Question: *I am aware that this question is quite simple but I would like to know the best way to set up such a for loop in Python.
I have written a program already to calculate and plot the solution to a 2nd order differential equation (this code is given below).
I would like to know best methods for repeating this calculation for an array of f parameters (hence 'f_array'). I.e. so that the plot shows '20' sets of data referring to solutions as a function of 't' each with a different value of 'f'.
Cheers for any ideas.
'''
from pylab import *
from scipy.integrate import odeint
#Arrays.
tmax = 100
t = linspace(0, tmax, 4000)
fmax = 100
f_array = linspace(0.0, fmax, 20)
#Parameters
l = 2.5
w0 = 0.75
f = 5.0
gamma = w0 + 0.05
m = 1.0
alpha = 0.15
beta = 2.5
def rhs(c,t):
c0dot = c[1]
c1dot = -2*l*c[1] - w0*w0*c[0] + (f/m)*cos((gamma)*t)-alpha*c[0] - beta*c[0]*c[0]*c[0]
return [c0dot, c1dot]
init_x = 15.0
init_v = 0.0
init_cond = [init_x,init_v]
ces = odeint(rhs, init_cond, t)
s_no = 1
subplot(s_no,1,1)
xlabel("Time, t")
ylabel("Position, x")
grid('on')
plot(t,ces[:,0],'-b')
title("Position x vs. time t for a Duffing oscillator.")
show()
'''
Here is a plot showing the solution to this equation regarding a single value of 'f' for an array of 't' values. I would like a quick way to repeat this plot for an array of 'f' values.

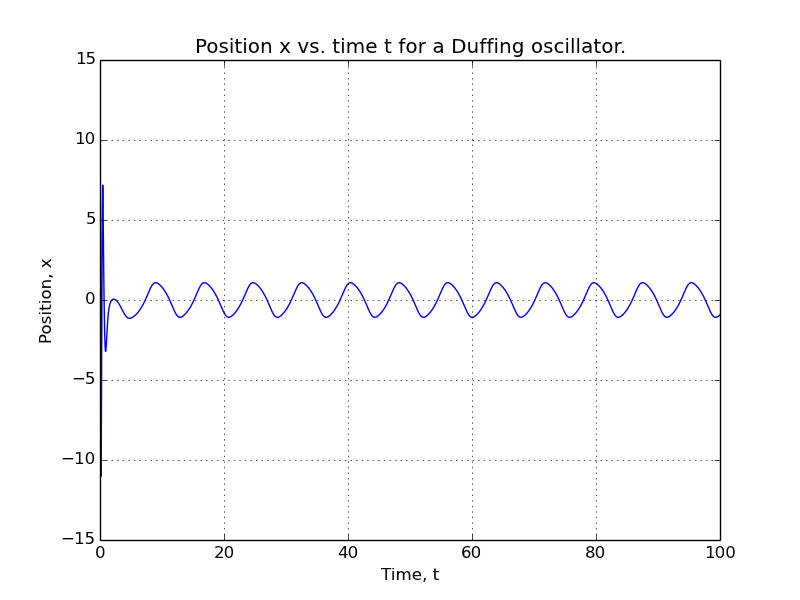
Answer: Here's one approach:
Modify 'rhs' to accept a third argument, the parameter 'f'. The definition of 'rhs' should begin
'''
def rhs(c, t, f):
...
'''
Iterate over the 'f_array' with a 'for' loop. In the loop, call 'odeint' with the 'args' argument so that 'odeint' gives the value of 'f' as the third argument to 'rhs'. Save the results of each call to 'odeint' in a list. Basically, replace
'''
ces = odeint(rhs, init_cond, t)
'''
with
'''
solutions = []
for f in f_array:
ces = odeint(rhs, init_cond, t, args=(f,))
solutions.append(ces)
'''
For each value of 'f' in 'f_array', you now have a solution in the 'solutions' list.
To plot these, you could put your 'plot' call in another 'for' loop:
'''
for ces in solutions:
plot(t, ces[:, 0], 'b-')
'''